Question: I have a view with two tables. One is used as titles column (static) and other for data. (Linear layout, horizontal).
I need somehow to read the heights of each row in data table, and make the rows at titles table be at the same height...

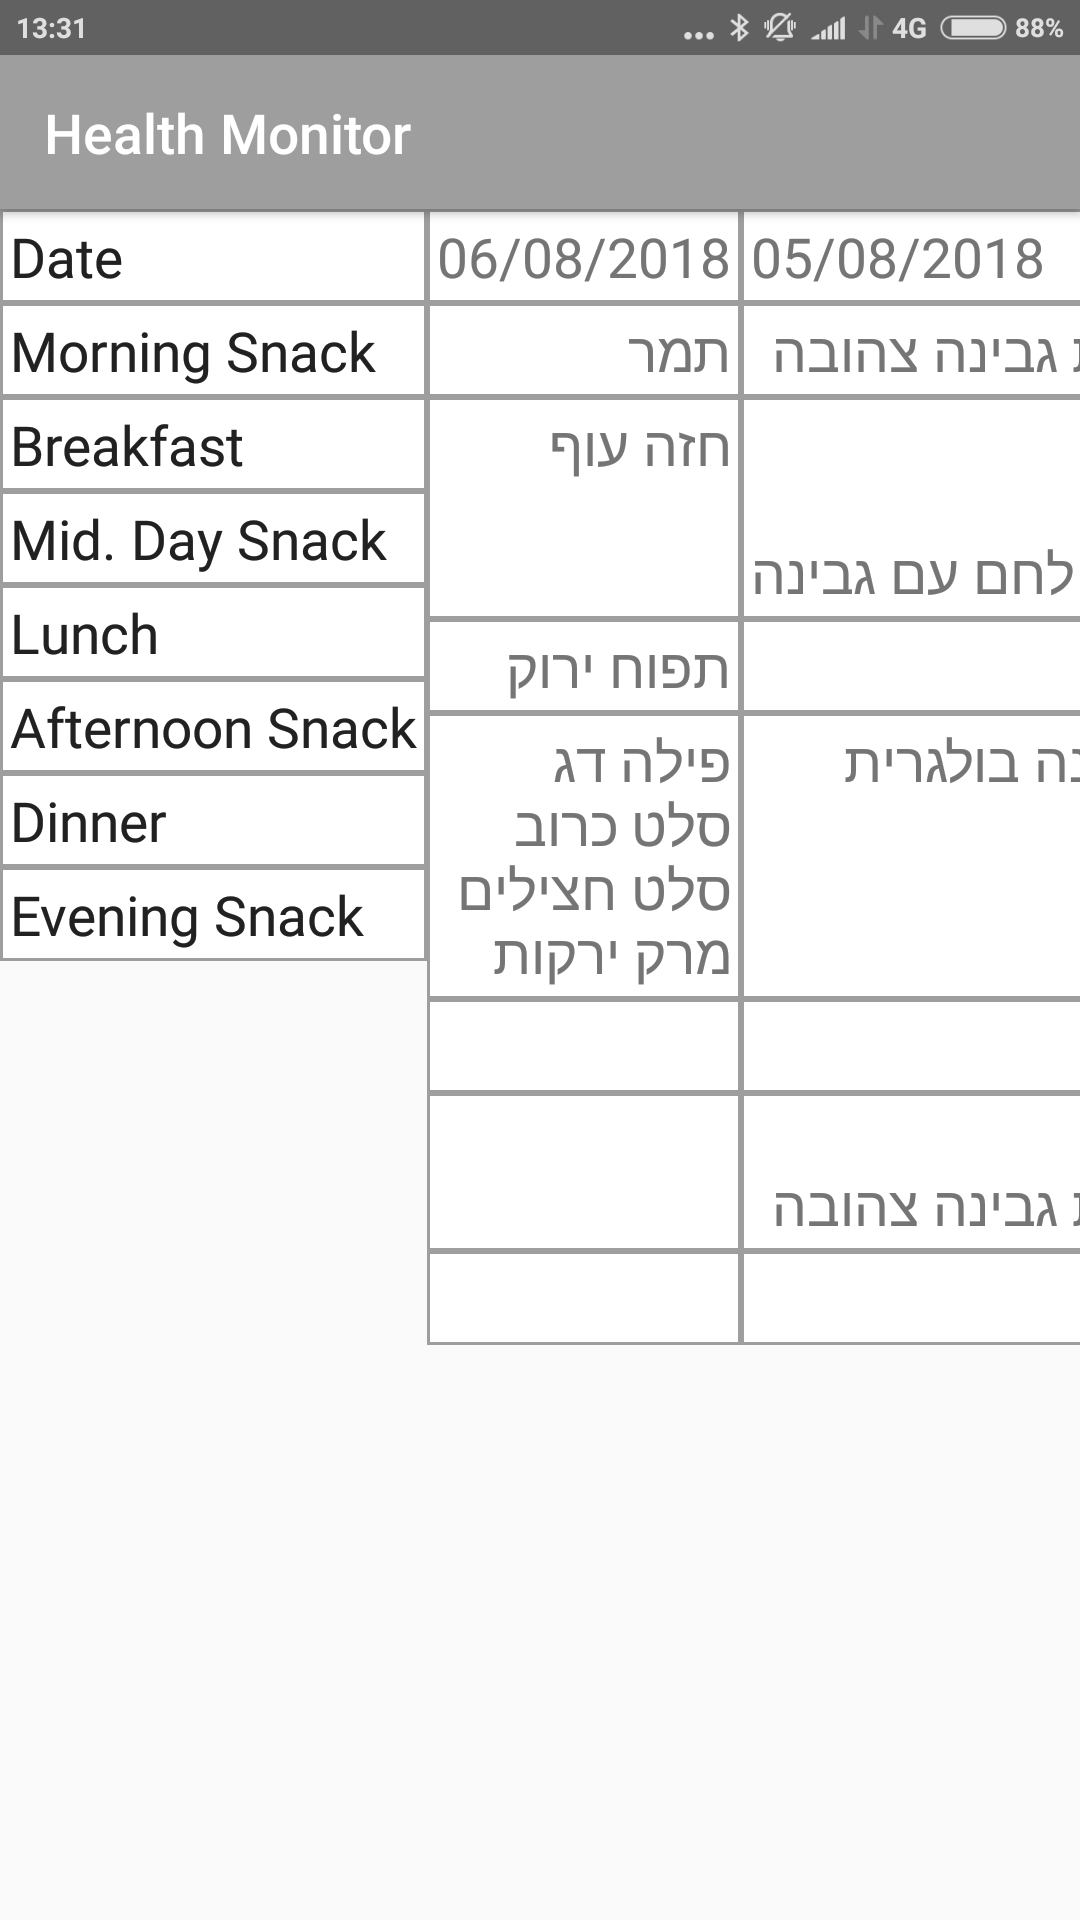
Answer: Use this below code to read your View Height :
'''
view.getViewTreeObserver().addOnGlobalLayoutListener(new ViewTreeObserver.OnGlobalLayoutListener() {
@Override
public void onGlobalLayout() {
//TO remove listener
view.getViewTreeObserver().removeOnGlobalLayoutListener(this);
int height = view.getHeight();
int width = view.getWidth();
}
});
'''